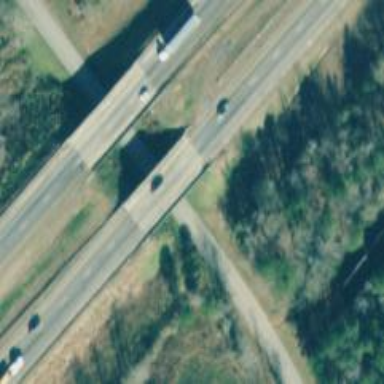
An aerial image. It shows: Bridge over motorway.